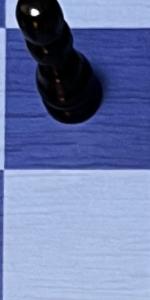
Label: Empty